Aerial crown-view tile of a tropical tree (Barro Colorado Island, Panama), acquired 20240611:
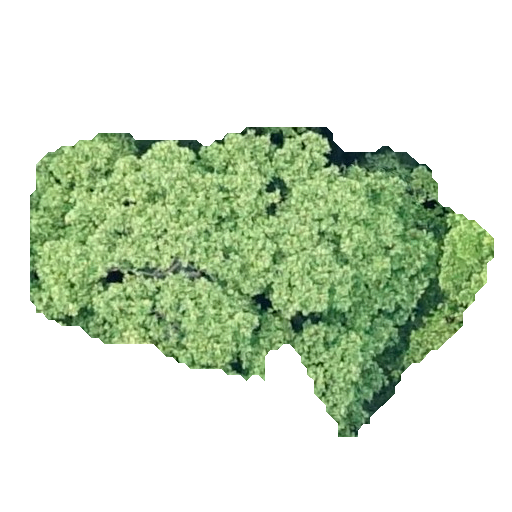
Species: Dipteryx oleifera
GBIF accepted scientific name: Dipteryx oleifera
Crown area: 148.063 m²